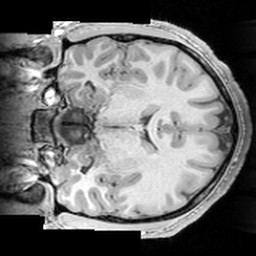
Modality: T1w
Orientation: coronal
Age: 19
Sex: male
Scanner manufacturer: siemens
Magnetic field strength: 3 T
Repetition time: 1.63 s
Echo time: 0.00311 s